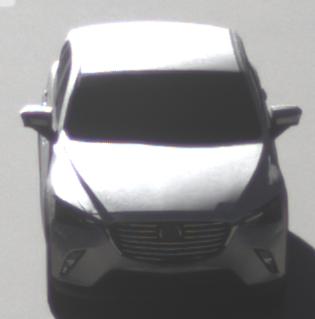
Make: Mazda
Model: CX-3 SKYACTIV-G 120
Detailed model: CX-3 (DK)
Model produced from: 2015/06
Model produced until: 2018/06
Doors: 5
Color: white
Road condition: dry road
Daytime: morning or afternoon
Contrast: high contrast